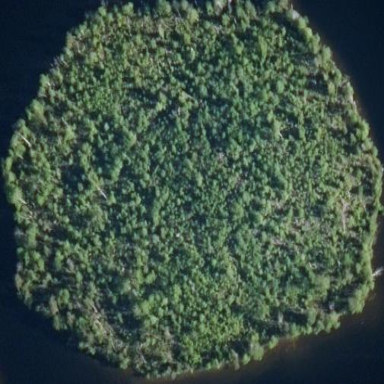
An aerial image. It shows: Islet.